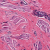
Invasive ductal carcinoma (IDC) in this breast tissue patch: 0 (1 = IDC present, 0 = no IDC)